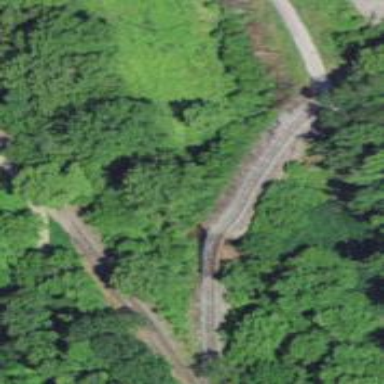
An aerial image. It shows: Railway bridge.